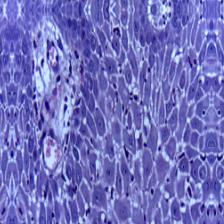
Diagnosis: OSCC